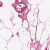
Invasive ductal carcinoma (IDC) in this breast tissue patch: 0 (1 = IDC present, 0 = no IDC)